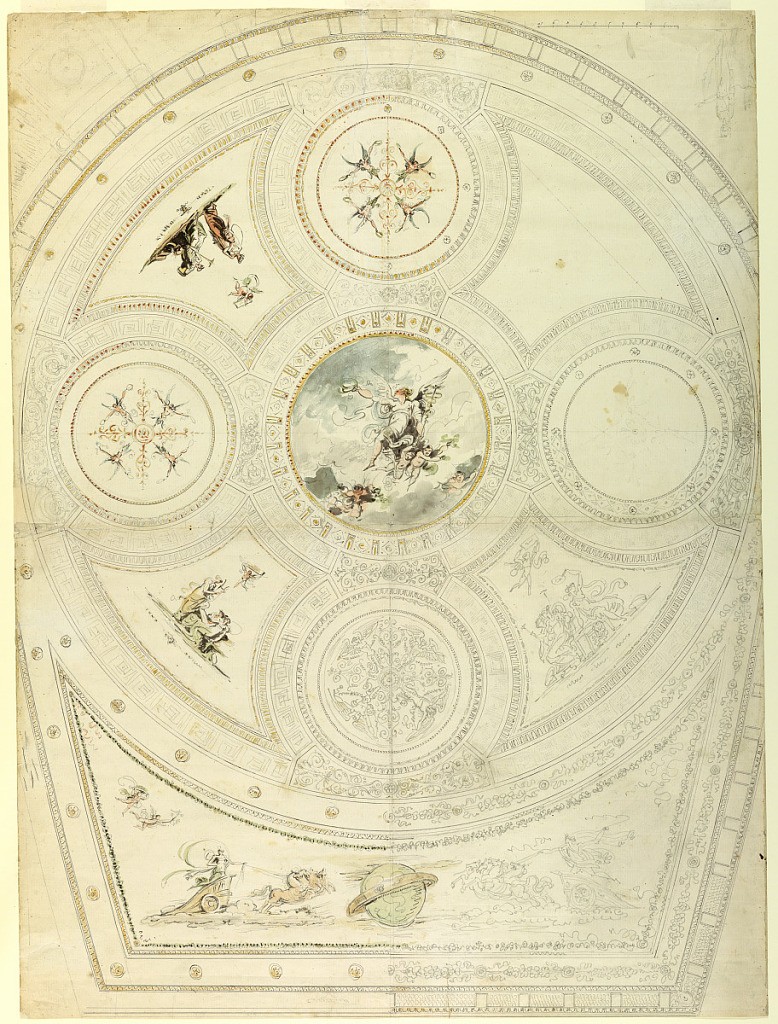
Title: Ceiling Decoration, Teatro Valle, Rome
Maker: Felice Giani, Italian, 1758–1823
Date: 1821
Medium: Pen and dark gray ink, watercolor, black chalk
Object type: Drawing
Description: Vertical rectangle. In the shape of a horseshoe, with a circle inscribed into the upper part. The circle is decorated with a central with a central circular representation (a winged female genius with wreaths in her right hand and a caduceus in the left hand, accompanied by putti) and four cross-like disposed smaller circles. In those above and at left is an ornamental cross with winged half-figures with wreaths in the out-stretched hands, in the angles. Below are suggested four similar half-figures cross-like disposed around a central disk, with ornamental candelabra between them. The circle at right is empty. In the spherical quadrangles between the circles are between the two .... a standing woman with a theatrical mask, a woman carrying a trumpet and sitting in a chair; above is a flying putto with a tablet. Below at left are a woman playing a lyre with two sitting women listening. Putto as above. Below at right: three sitting women, two of them with torches, the third with a theatrical mask beside and raising an object with her left hand. The fourth is empty. Below in the trapezoid is in the center the globe with a band with figures of the zodiac around it. At left Diana, at right Apollo, either in a quadriga. For the greater part of the bordering bands a moulding suggested........